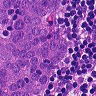
Metastatic tissue present: yes